A scalogram of one vibration snapshot from a rotating bearing is shown, computed with a continuous wavelet transform. What is the most likely bearing condition (normal, inner_race, outer_race, ball)?
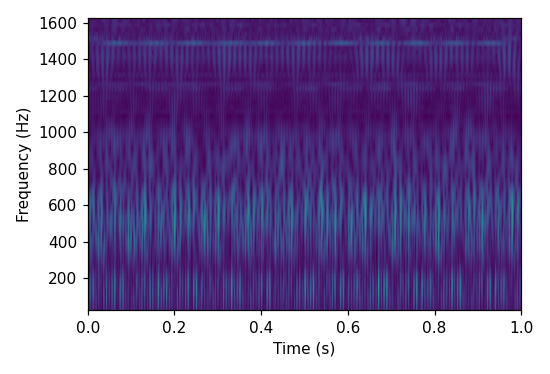
Answer: inner_race